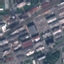
Land use / land cover: Industrial